Question: hello i am trying to create a map with tiles that allow me to place them singularly in specific areas on a map. as you see in this image
:
The tiles are placed in specific areas using numbers, i am using Monogame on visual studio,i am having trouble finding methods/explanations on doing this, its not an easy question to answer because many options can be given, but anything will appreciated.
Edit:
also i am trying to place a tiles to make a road out of single tiles.
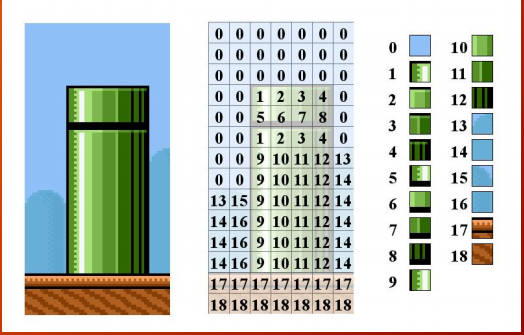
Answer: You can build this from a 2d array like below, the most important part is the of the tile on drawing.
'x * texture.Width' makes sure that on x axis you draw the textures one after another.
'y * texture.Height' makes sure that you draw the textures line one below each other.
'tilesPosition[y][x]' contains the position (0 to 18 in your case) of the tile which will be drawn
'''
var textures = new Texture2D[]
{
Content.Load<Texture2D>("texture0"),
// others
Content.Load<Texture2D>("texture18")
}
int[][] tilesPosition = new int[][]
{
new[] {0, 0, 0, 0, 0, 0, 0},
// others
new[] {0, 0, 1, 2, 3, 4, 0},
// others
new[] {18, 18, 18, 18, 18, 18, 18}
};
for (int y = 0; y < tilesPosition.Length; y++)
{
for (int x = 0; x < tilesPosition[x].Length; x++)
{
var texture = textures[tilesPosition[y][x]];
Vector2 position = new Vector2(x * texture.Width,y * texture.Height)
spriteBatch.Draw(texture, position, Color.White);
}
}
'''
The iteration will look like below.